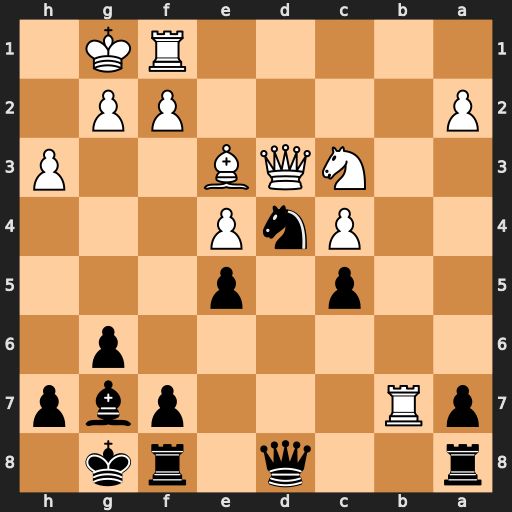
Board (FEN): r2q1rk1/pR3pbp/6p1/2p1p3/2PnP3/2NQB2P/P4PP1/5RK1
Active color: b
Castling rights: -
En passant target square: -
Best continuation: Nf3+ gxf3 Qxd3